Question: I am developing MVC application in which I want to pass the Variable to the JScript which is in that view itself.
How to do that?
I want to send the value of AccessMode to the Javascript.
I have declared that Variable but don't know how to use it in JScript.
'''
<script src="@Url.Content("~/Scripts/jquery-1.8.0.min.js")" type="text/javascript"></script>
@model CRMEntities.Settings
@{
ViewBag.Title = "CustomSettings3";
//Layout = "~/Views/Shared/_Layout.cshtml";
}
<h2>CustomSettings3</h2>
<!DOCTYPE html>
<html>
<head>
<title>CustomSettings3</title>
</head>
<body>
@{string AccessMode; }
@{string Ratings; }
<div class="editor-label">
@Html.LabelFor(model => model.AccessMode)
</div>
<div class="editor-field">
@* @Html.EditorFor(model => model.AccessMode)*@
@Html.DropDownList("AccessMode")
@Html.ValidationMessageFor(model => model.AccessMode)
//Assigning value.
AccessMode = model.AccessMode
</div>
<div class="editor-field">
@Html.DropDownList("RatingsCount")
@Html.ValidationMessageFor(model => model.RatingsCount)
@{
Ratings = Html.DropDownList("RatingsCount");
}
</div>
<p>
<input type="button" value="Save" class="SaveSettings"/>
</p>
</body>
</html>
<script type="text/javascript">
$(document).ready( function(){
$('.SaveSettings').click(function ()
{
$.ajax
({
type: 'post',
url: '@Url.Content("~/Settings/SaveBasicSettings")',
dataType: 'json',
data:
{ 'AccessMode': "@AccessMode" },
success: function (data)
{
}
});
});
});
</script>
'''

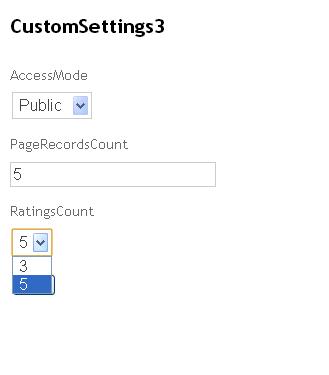
Answer: Given that 'AccessMode' is just a string variable defined in your view, and your JS is embedded in the same view, you can simple write the value of the variable to your JS in the standard way:
'''
{ 'AccessMode': "@AccessMode" },
'''
Another way you can do this once you've moved your JS to a seperate file (if you choose to do so) would be to store the AccessModel value as a data atribute on the editor field.
That way your javascript can simply pick it up as it would any other attribute on a page.
The way you're assigning the value needs adjusting also:
'''
@{
AccessMode = Model.AccessMode
}
'''